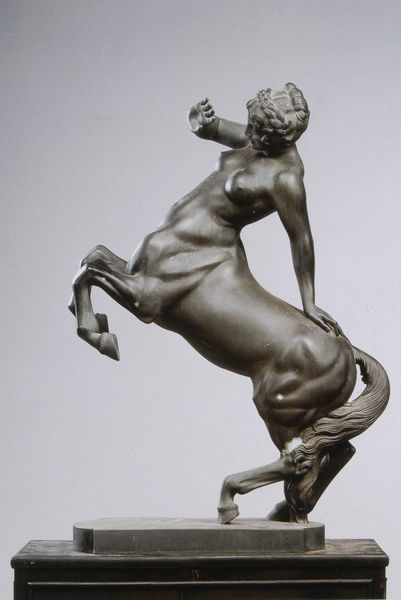
Titel: Große Zentaurin
Künstler: Richard Aigner
Standort: München
Institution: Stadtmuseum
Schlagwörter: akt, dunkel, hand, kampf, kopf, körper, mann, nackt, weiß, bewegung, braun, brust, busen, finger, frau, frisur, grau, rücken, schwarz, dame, tier, symbolismus, wand, arm, arme, barock, mensch, sockel, hände, figur, haare, klassizismus, locken, renaissance, schulter, pferd, reiter, skulptur, statue, beine, huf, hufe, schwanz, schweif, sprung, brüste, gesäß, klar, italien, haltung, zöpfe, moderne, treppe, wild, jugendstil, weiblich, zopf, muskeln, metall, stuck, bauch, bronze, glatt, plastik, plinthe, podest, oberkörper, foto, fotografie, muskulös, nacktheit, eisen, antike, münchen, sex, mythologie, statuette, hufen, geblendet, springen, manierismus, muskel, amazone, faun, kentauer, kentaur, mischwesen, mythos, zentauer, zentaur, zentaurin, fabelwesen, kentaurin, griechenland, schweis, basis, postament, guss, scheuen, lenbachhaus, objekt, chimäre, centaur, mythen, erz, foro, antikisch, römisch, bronzeplastik, klassisch, steigen, abwehr, abwehren, aktfigur, aufbäumen, aufgebäumt, bronzefigur, bronzestatue, bronzetto, erhobene hand, europa, klassizistisch, levade, muskelatur, muskelnä, nacjtheit, plasitk, plinte, realisitsch, reiterstandbild, rumpf, steigend, vorderhufe, podes, kraftvoll, ablehnend, zyklope, abwehrend, zentur